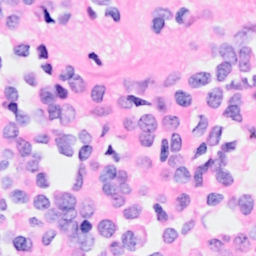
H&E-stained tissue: Breast